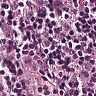
Metastatic tissue present: yes